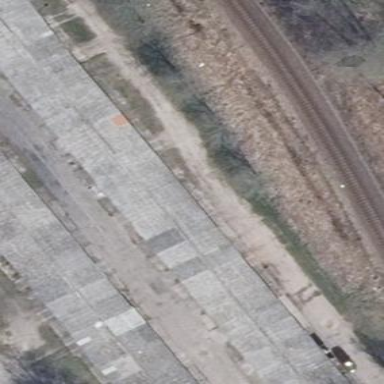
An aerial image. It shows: Row of garages with flat grey roofs.